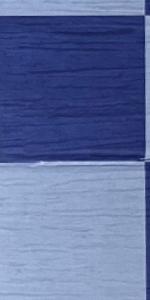
Label: Empty